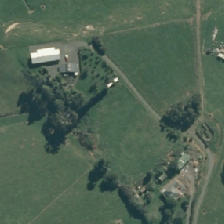
Land cover: high_producing_grassland